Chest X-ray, AP view. Patient: 39 years old, sex F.
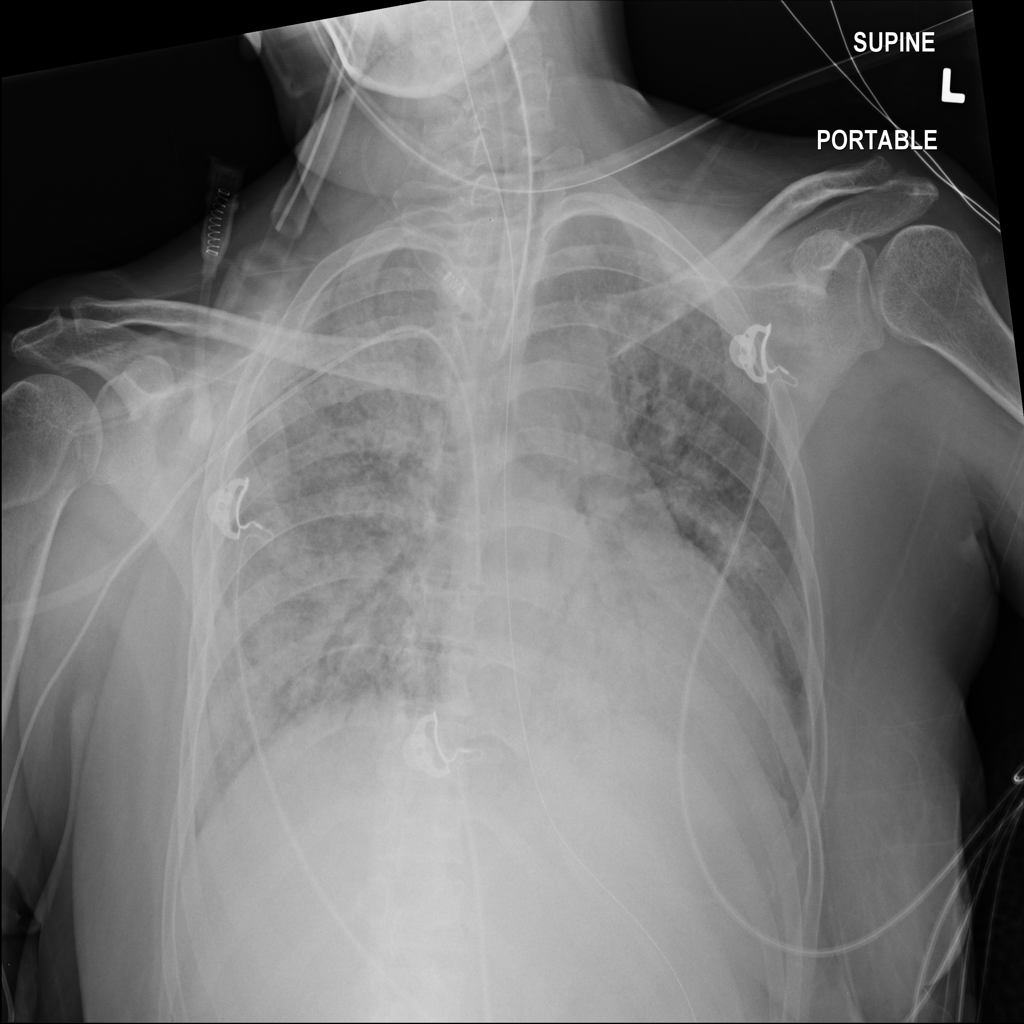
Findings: Consolidation